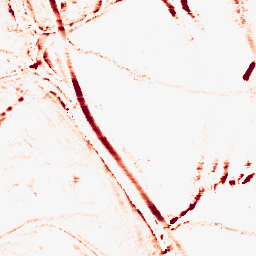
Category: morphological
Decomposition family: morphological_rect
Decomposition parameters: operation: opening
width: 10
height: 5
Upsampling method: sinc_hamming
Upsampling parameters: scale: 4
kernel_size: 8
Upsampling scale: 4